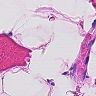
Metastatic tissue present: no